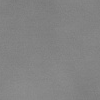
Atmospheric dust classification: dusty